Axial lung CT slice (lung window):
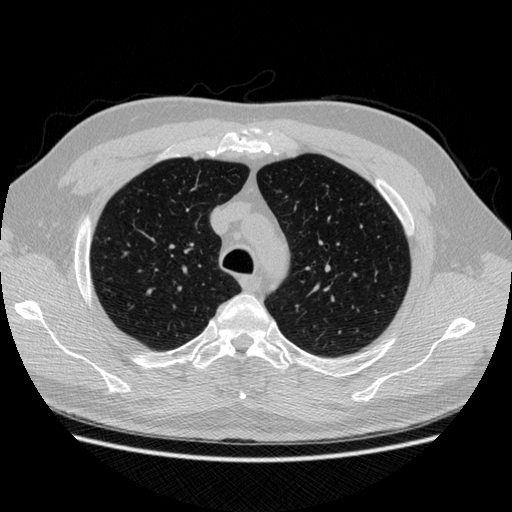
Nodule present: no